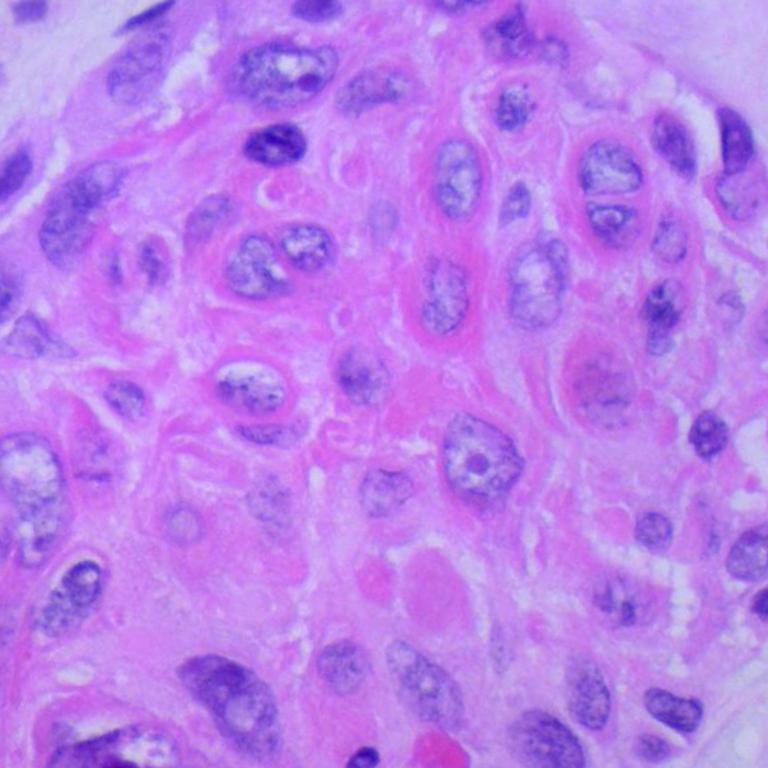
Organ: lung
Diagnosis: squamous carcinomas